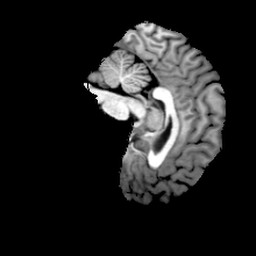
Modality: T1w
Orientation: sagittal
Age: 20
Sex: female
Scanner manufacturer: philips
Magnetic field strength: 3 T
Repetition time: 0.0082 s
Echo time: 0.0037 s